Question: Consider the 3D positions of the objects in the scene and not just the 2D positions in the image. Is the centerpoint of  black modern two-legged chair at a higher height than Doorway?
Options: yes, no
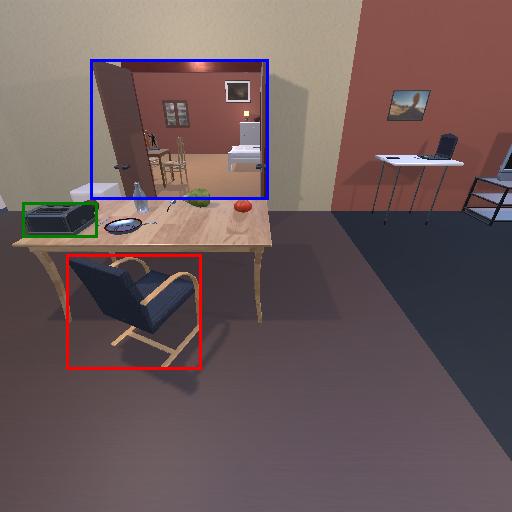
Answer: yes